Question: I've been trying to connect to the REST API of Woocommerce (using HTTP Basic Auth) but fail to do so.
I'm probably doing stuff wrong (first timer @ REST API's), but here is what I've been doing:
- 'GET'<URL>- 'Authorization''base64'
I've enabled the REST Api in the Woocommerce setting and enabled secure checkout. Also I've put some product in the shop. But whenever I try to run the URL as described above; the connection is just being refused.
I do not receive an error, but it looks like the page cannot even be reached. Can someone help me out?
I've followed the docs (<URL> up to the Authentication-section, but that's where I've been stuck up till now.
The complete url I'm using is:
'http://[MYDOMAIN]/wc-api/v2/orders'
With the HTTP-header looking like:
'GET /wc-api/v2/ HTTP/1.1 Authorization: Basic [BASE64 encoded_key:BASE64 encoded_secret] Host: [MYDOMAIN] Connection: close User-Agent: Paw/2.1.1 (Macintosh; OS X/10.10.2) GCDHTTPRequest'
Then after I run the request I'm getting:

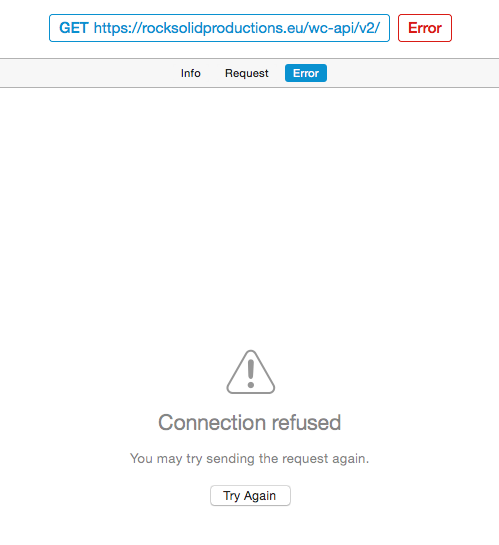
Answer: Given the screenshot that you posted, it seems that the server is not responding on HTTPS. So you'll need to configure your webserver to respond to HTTPS requests, and to do that you'll need to install an SSL certificate.
You can either generate one yourself, which is free, but won't work for the general public. Or you can buy one - most domain registrars and hosts will let you buy a certificate, and they usually start at around $50 per year.